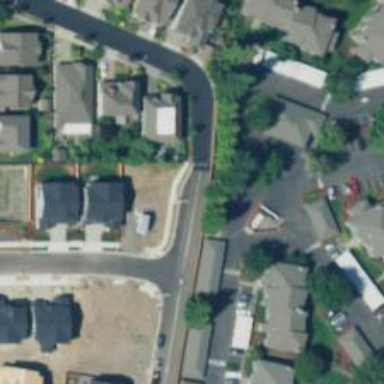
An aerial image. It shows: Residential road with sidewalk on the left side.